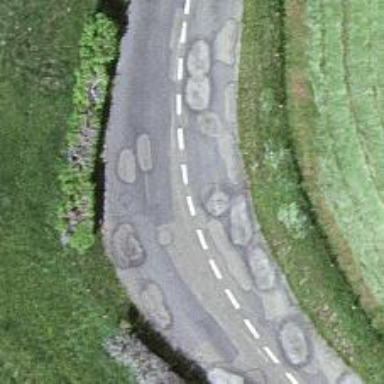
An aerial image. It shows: Unclassified road with asphalt surface.